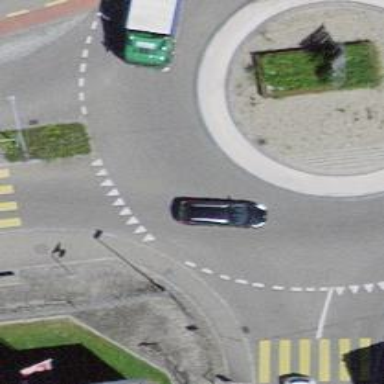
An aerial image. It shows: Roundabout on primary highway.